Chest X-ray:
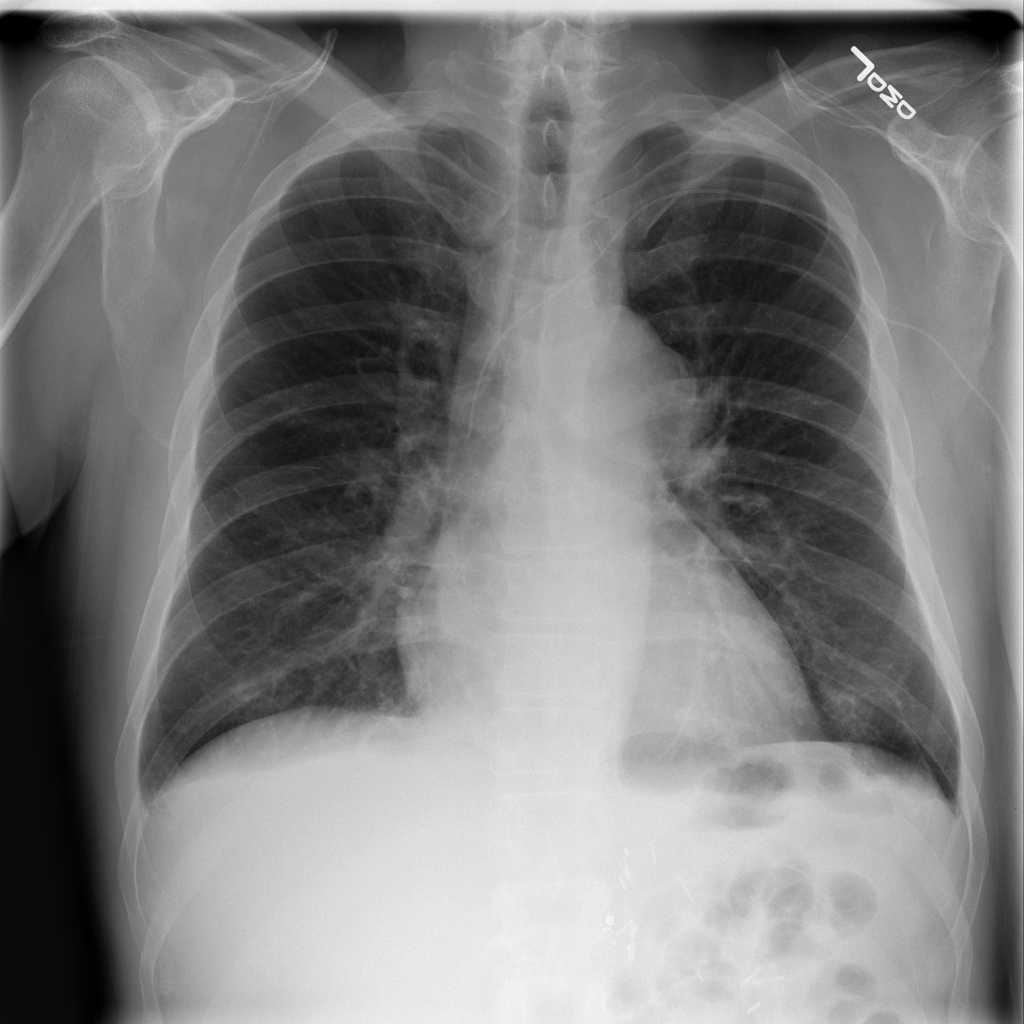
Findings: Effusion, Consolidation
No abnormal finding: no